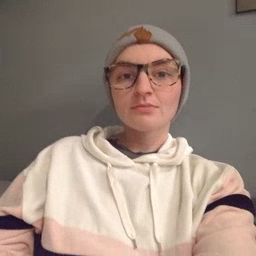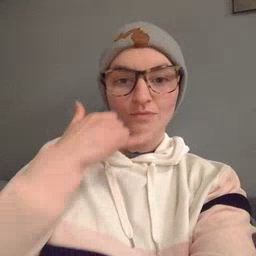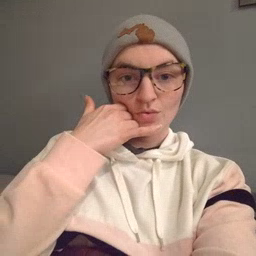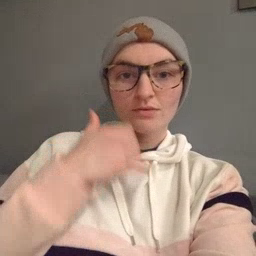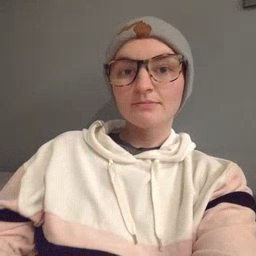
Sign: callonphone